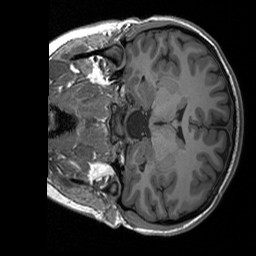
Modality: T1w
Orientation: coronal
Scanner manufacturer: siemens
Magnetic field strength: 3 T
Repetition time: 1.76 s
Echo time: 0.0022 s